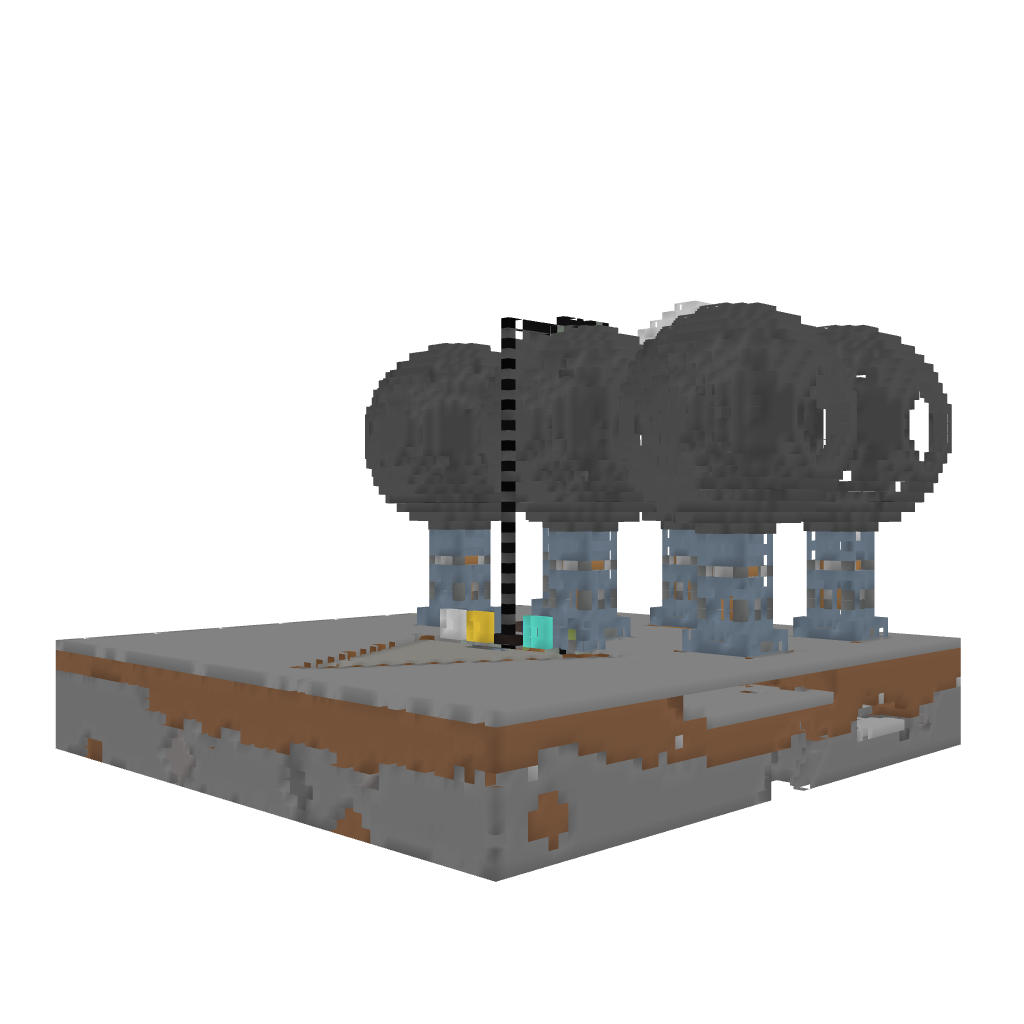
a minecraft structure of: WitherArena